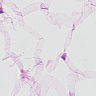
Metastatic tissue present: no